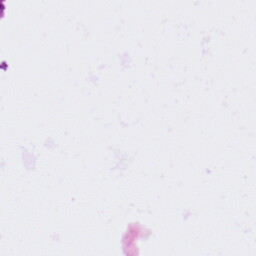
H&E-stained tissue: Ovarian